Question: Every now and then I dont even know where to start debugging anymore because i've tried so many things that i'm not sure what worked and what never even worked in the first place.

: When i load a Froala text editor in my application, the editor loads fine, the content submitted through the editor even saves. But the toolbar icons (Font Awesome icons) all display as squares.
:
- 'application.css''application.css.scss''application.css''application.css.scss'- 'require froala_editor.min.css''require font-awesome'- -
It's a very similar problem as <URL> but i think im doing everything i should be doing to load the font-awesome icons so i'm not sure where i'm going wrong!
Thank you for the help in advance and let me know if I can provide any additional information!
<URL>
:
'''
/*
* This is a manifest file that'll be compiled into application.css, which will include all the files
* listed below.
*
* Any CSS and SCSS file within this directory, lib/assets/stylesheets, vendor/assets/stylesheets,
* or any plugin's vendor/assets/stylesheets directory can be referenced here using a relative path.
*
* You're free to add application-wide styles to this file and they'll appear at the bottom of the
* compiled file so the styles you add here take precedence over styles defined in any other CSS/SCSS
* files in this directory. Styles in this file should be added after the last require_* statement.
* It is generally better to create a new file per style scope.
*
*= require_self
*= require froala_editor.min.css
*= require froala_style.min.css
*= require font-awesome
*= require plugins/char_counter.min.css
*= require plugins/code_view.min.css
*= require plugins/colors.min.css
*= require plugins/emoticons.min.css
*= require plugins/file.min.css
*= require plugins/fullscreen.min.css
*= require plugins/image_manager.min.css
*= require plugins/image.min.css
*= require plugins/line_breaker.min.css
*= require plugins/quick_insert.min.css
*= require plugins/table.min.css
*= require plugins/video.min.css
*/
'''
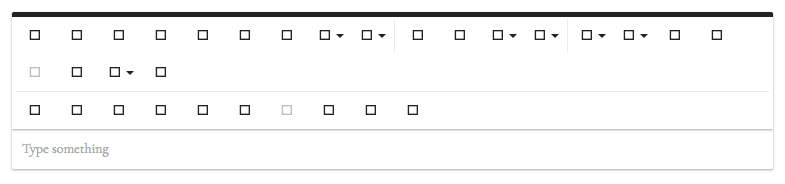
Answer: I traced the error back to css that i wrote to set the font-family of the '<body>' to a customized font-family. When i removed it, the squares started displaying as normal! I'm assuming this happens because the font-awesome icons dont know how to display the icons in any other font-family than the one it's created for?
If someone can give me a clear explanation that would be awesome but give this troubleshooting a try if you're experiencing any similar issues!